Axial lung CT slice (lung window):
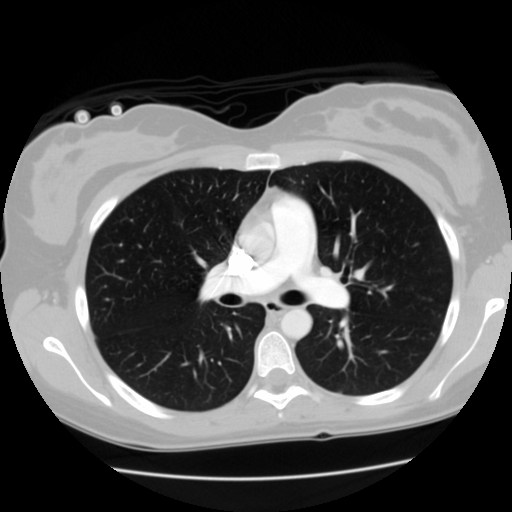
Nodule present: no